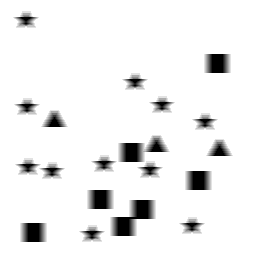
Squares: 7
Triangles: 3
Stars: 11
Total shapes: 21